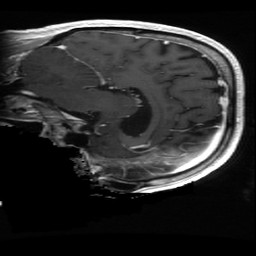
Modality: T1w
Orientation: sagittal
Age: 66
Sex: male
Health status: ill